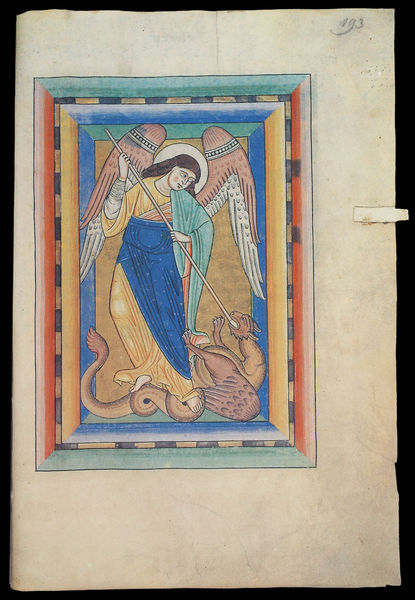
Titel: Ratmann Sakramentar
Institution: Hildesheim, Domschatz
Schlagwörter: blau, flügel, kampf, gelb, grün, zeichnung, rot, ornament, böse, rahmen, tod, engel, farbig, lanze, buch, seite, buchseite, heiligenschein, teufel, mittelalter, heiliger, töten, erzengel, sakral, drache, michael, wurm, buchmalerei, besiegen, tötend